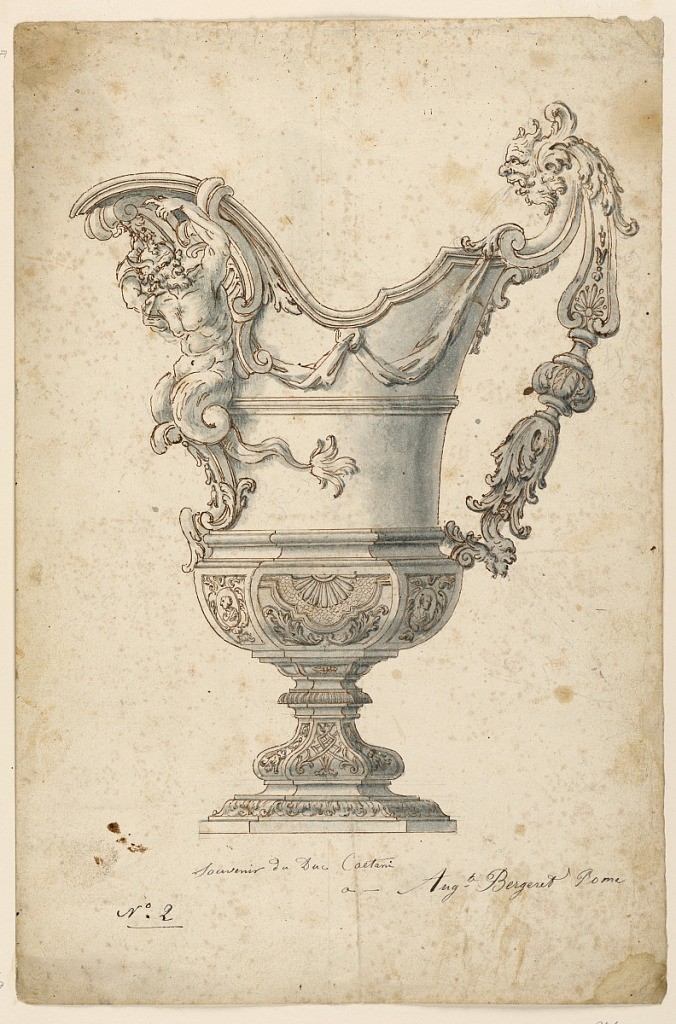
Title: Design for a Ewer
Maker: Auguste Bergeret, French
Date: ca. 1715
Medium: Pen and brown ink, brush and gray wash, graphite on paper
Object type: Drawing
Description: Shown in profile; the handle is at right.  It consists of baluster forms and masks.  A satyr with fishtail legs is below the spout.  The body divided in three sections.  Drapery festoons are in the upper one, the tails in the central one.  The bottom shows three panels, two of them with medallions.  Elaborated foot.